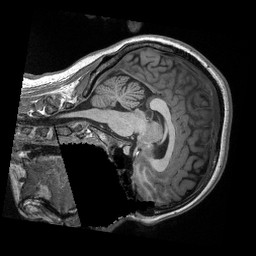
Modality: T1w
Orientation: sagittal
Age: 22
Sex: female
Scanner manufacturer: siemens
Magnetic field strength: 3 T
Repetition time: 2.3 s
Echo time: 0.00308 s